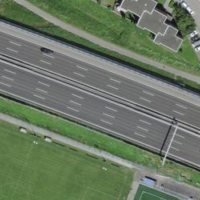
EUNIS habitat code: 57
Species observed at this site:
Milvus milvus